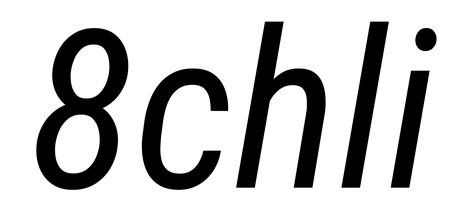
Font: Roboto-Italic_Condensed_Italic